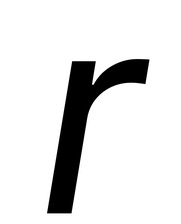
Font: Inter-Italic_Italic